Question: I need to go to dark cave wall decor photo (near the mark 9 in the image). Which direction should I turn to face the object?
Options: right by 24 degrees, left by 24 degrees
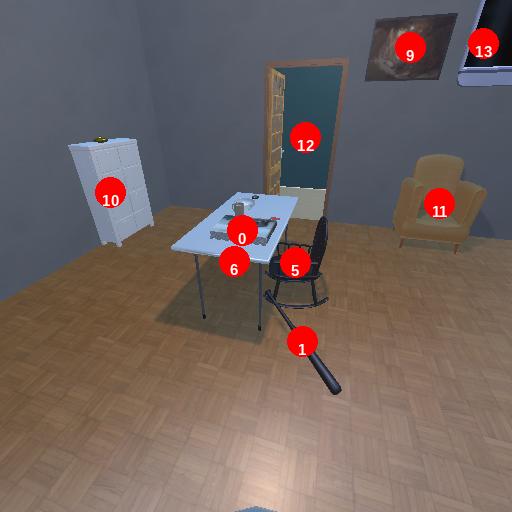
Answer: right by 24 degrees